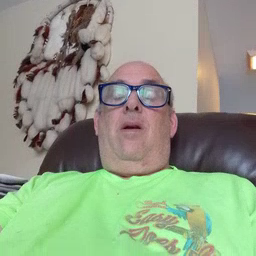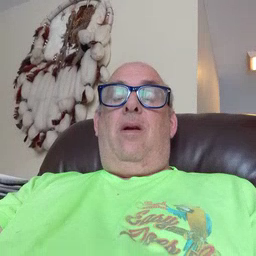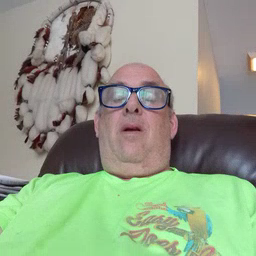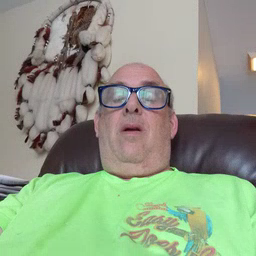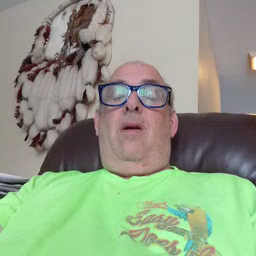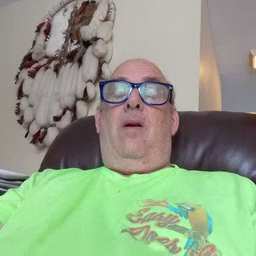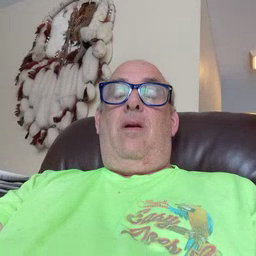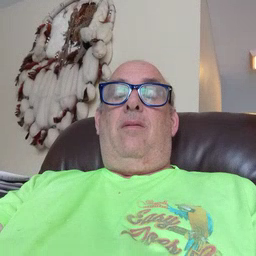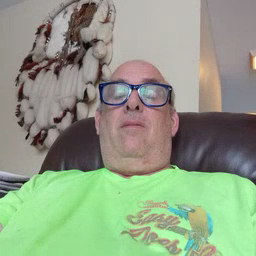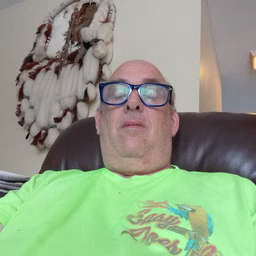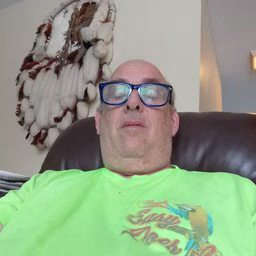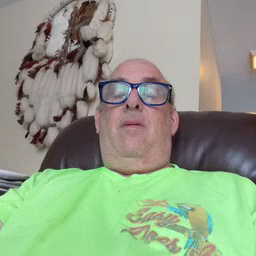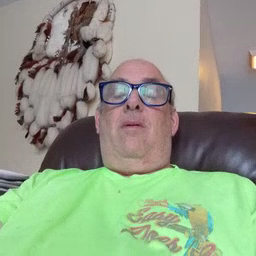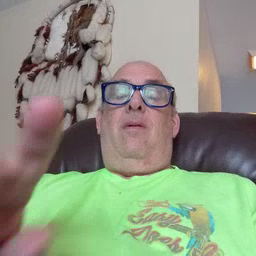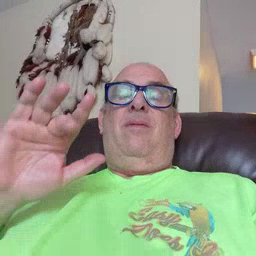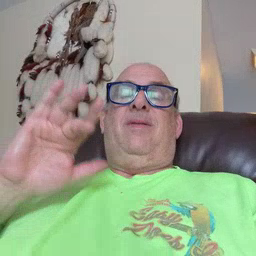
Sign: yucky